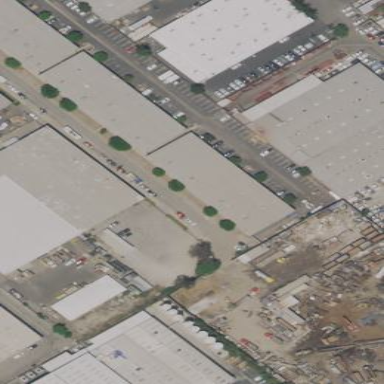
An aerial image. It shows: Warehouse.